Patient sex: F
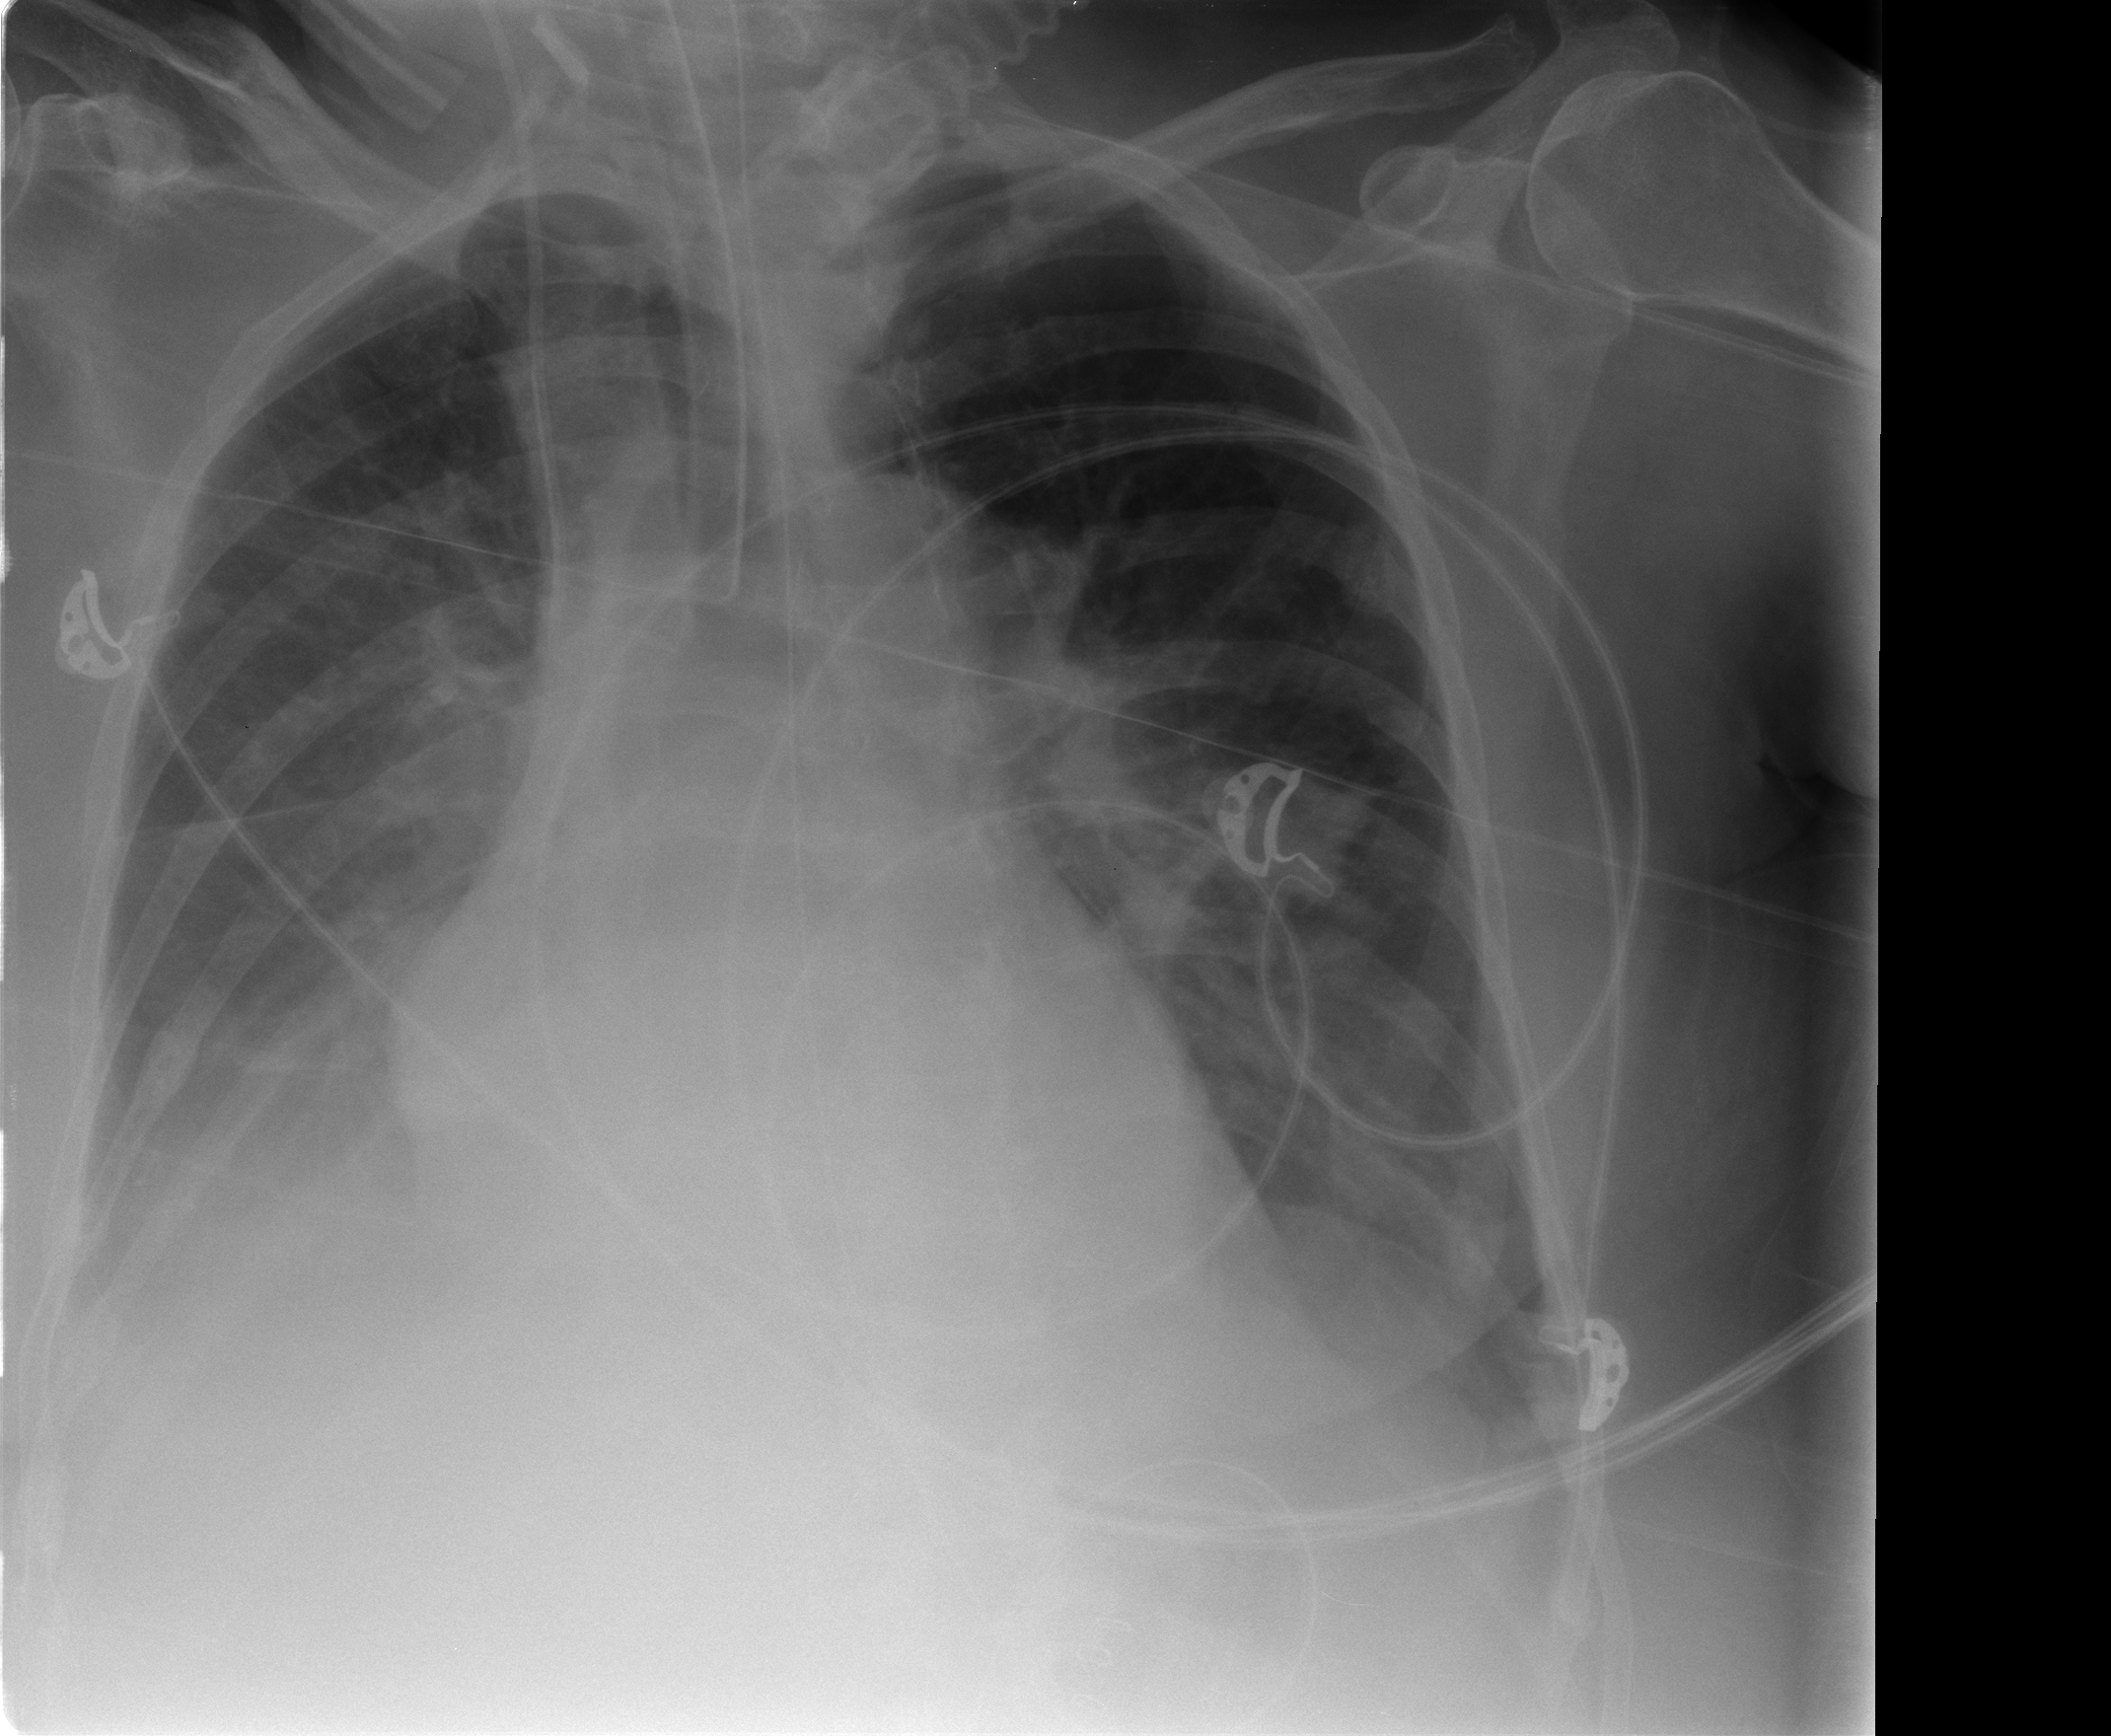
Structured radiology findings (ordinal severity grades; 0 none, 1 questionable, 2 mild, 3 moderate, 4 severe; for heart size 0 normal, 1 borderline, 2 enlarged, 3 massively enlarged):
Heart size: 1
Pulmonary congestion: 0
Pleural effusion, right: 2
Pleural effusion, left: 1
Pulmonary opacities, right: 1
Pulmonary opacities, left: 1
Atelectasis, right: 2
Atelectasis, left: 2